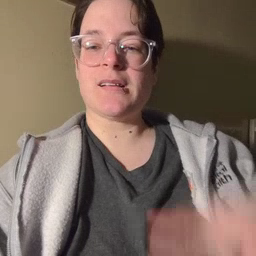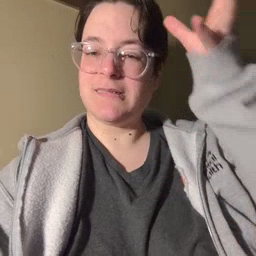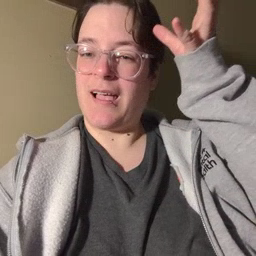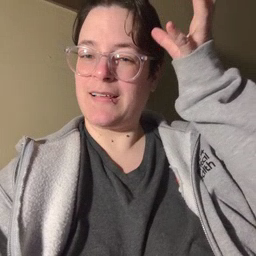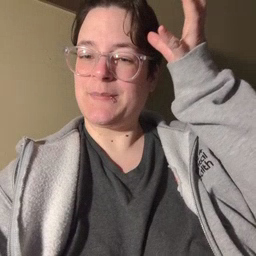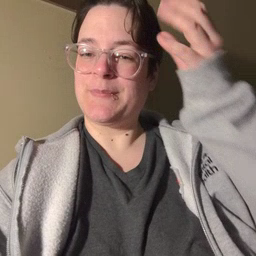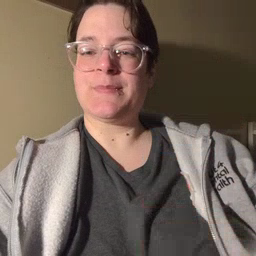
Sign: dad